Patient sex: M
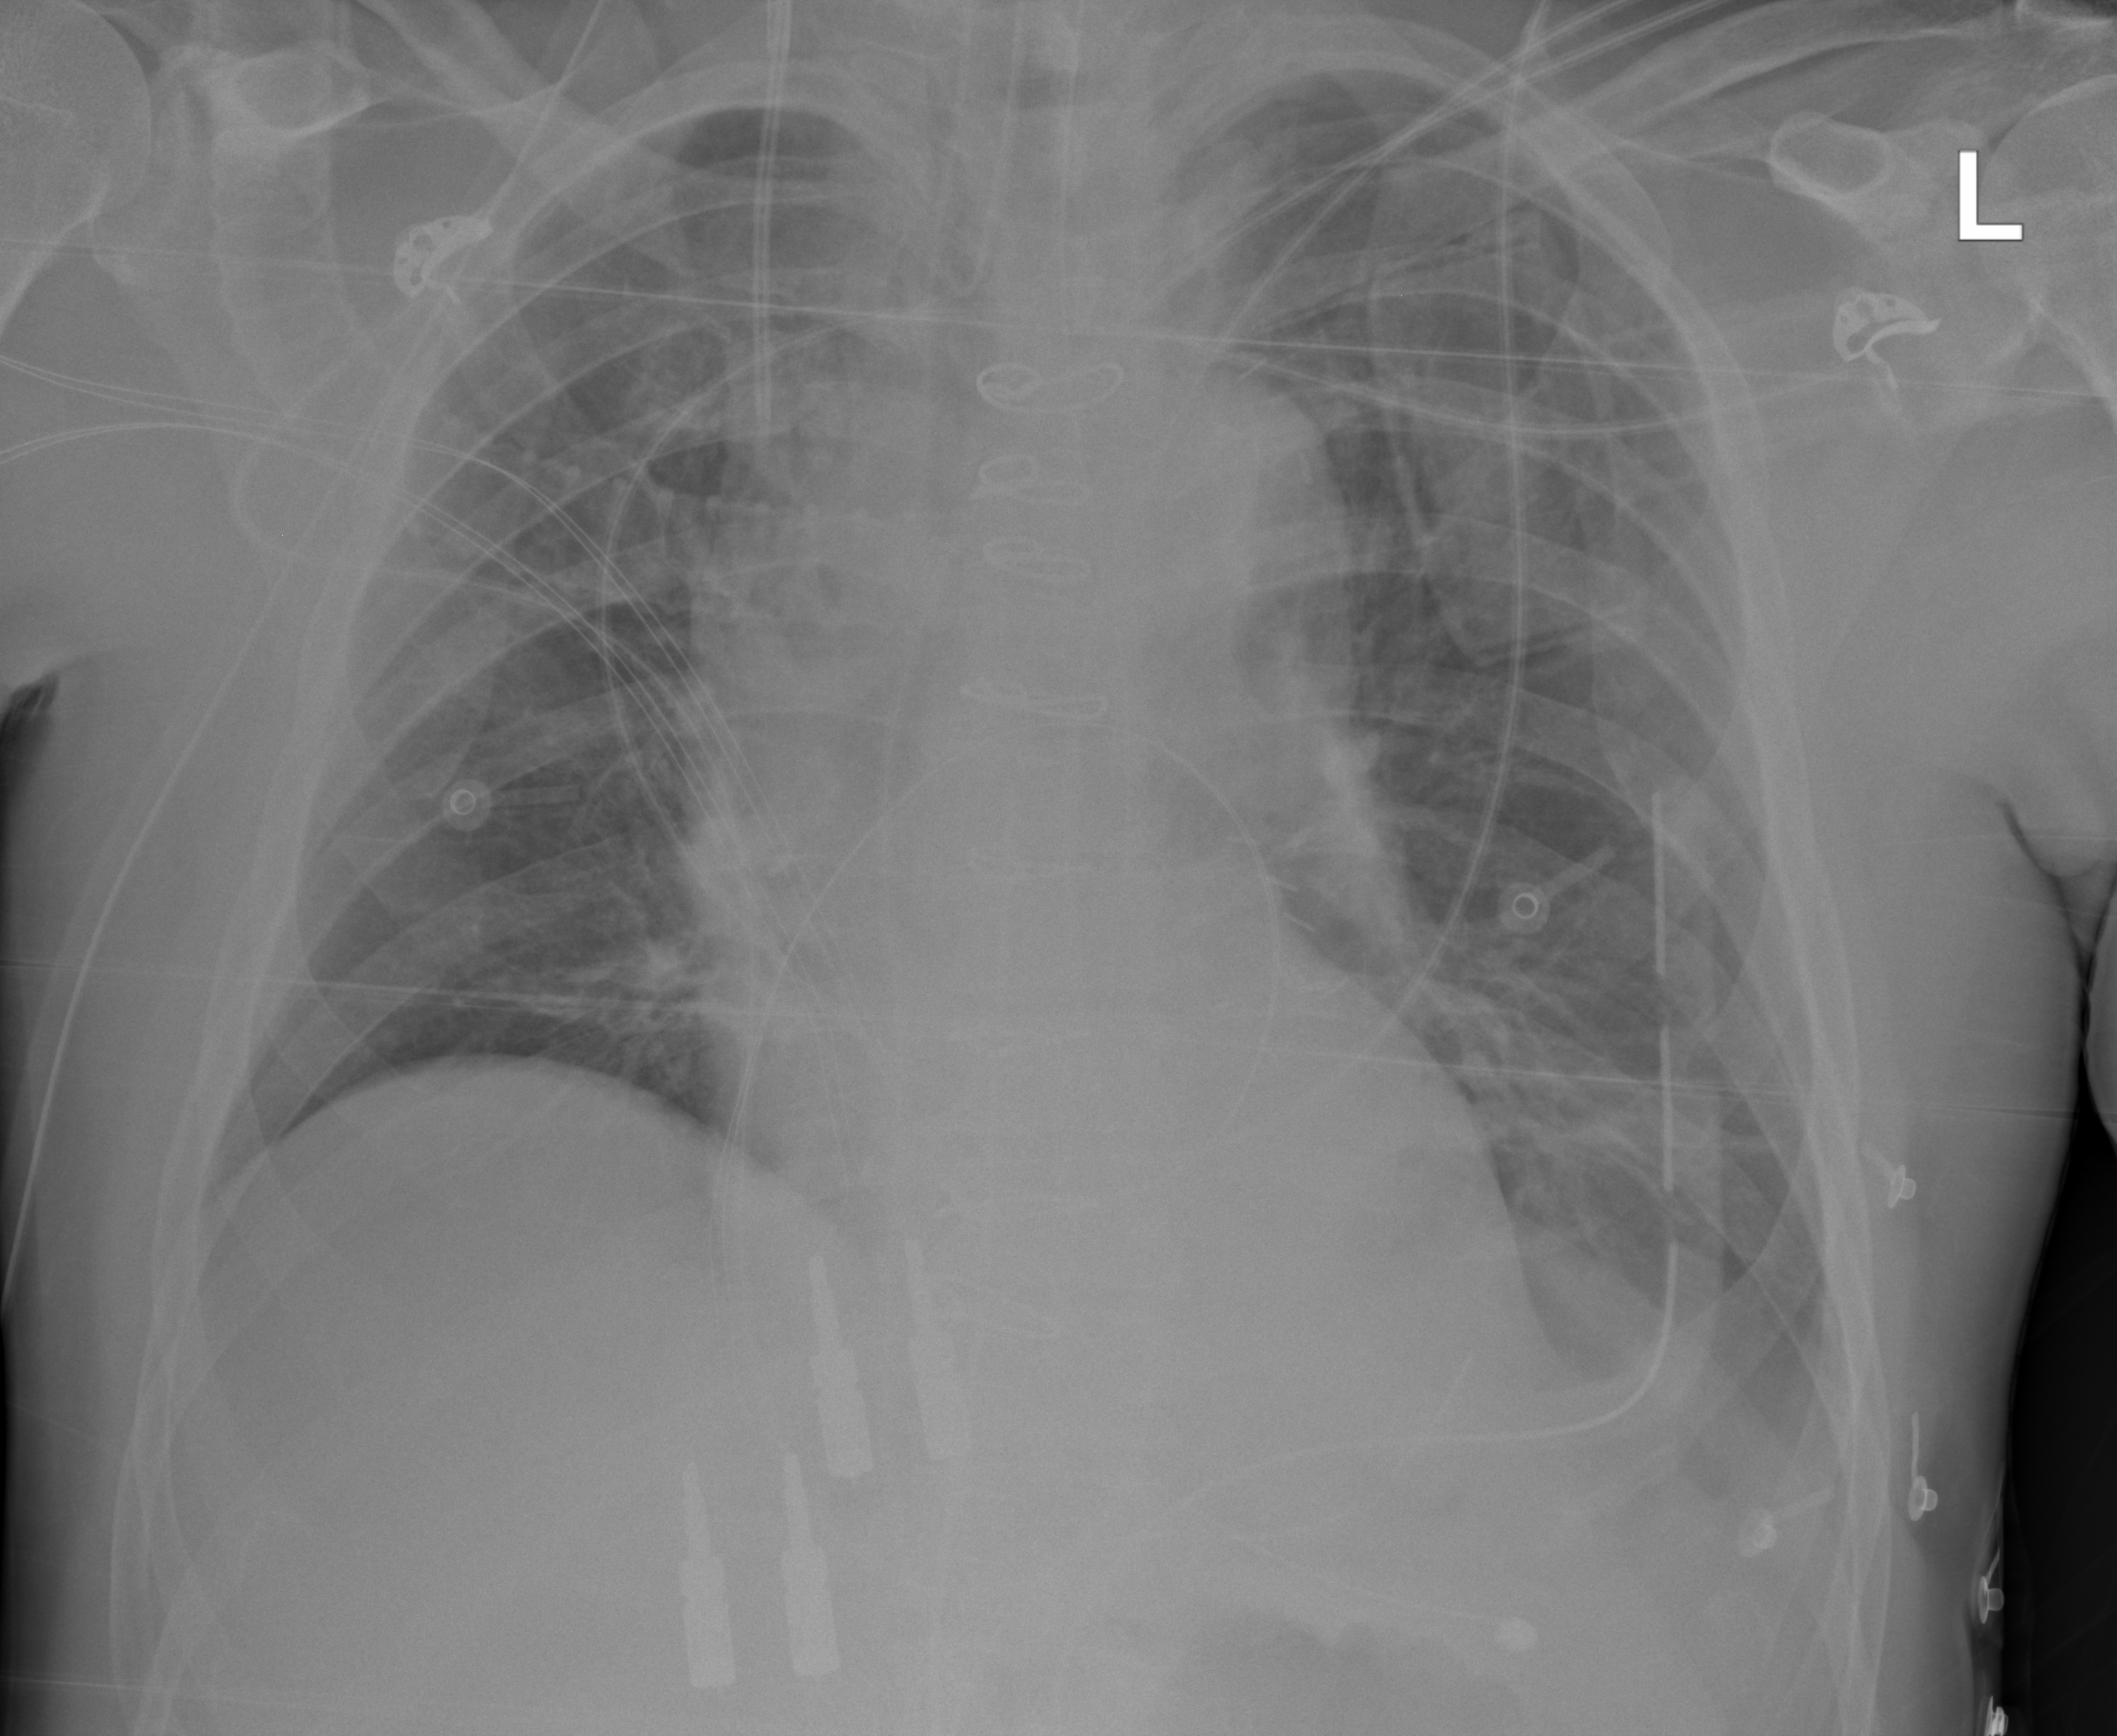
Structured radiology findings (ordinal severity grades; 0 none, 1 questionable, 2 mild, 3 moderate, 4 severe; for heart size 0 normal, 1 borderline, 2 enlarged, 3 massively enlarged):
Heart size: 1
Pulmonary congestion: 0
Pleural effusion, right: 0
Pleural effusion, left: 0
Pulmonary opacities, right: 0
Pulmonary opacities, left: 0
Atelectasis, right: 0
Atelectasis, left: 2